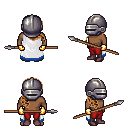
a pixel art fantasy rpg character, male body template, human, dark skin, white trimmed cape, red pants, brown right-swept hairstyle, metal helm, gold gloves, maroon shoes, spear, four views (front, back, left, right), 2x2 character sprite sheet, small pixel art, hard edges, no anti-aliasing